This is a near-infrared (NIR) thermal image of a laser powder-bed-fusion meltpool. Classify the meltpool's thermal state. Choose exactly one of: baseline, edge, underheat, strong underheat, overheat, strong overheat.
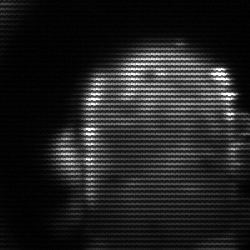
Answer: baseline